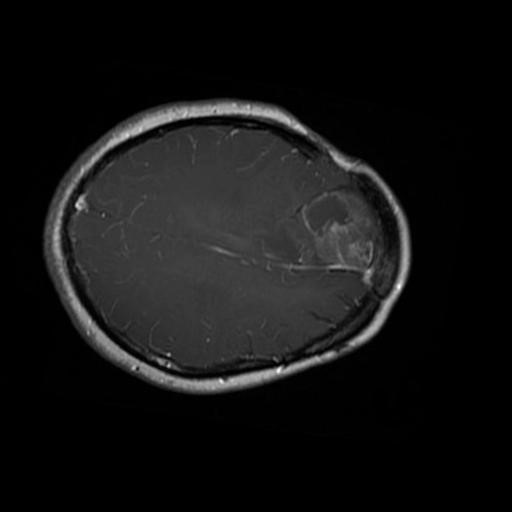
Label: brain_glioma